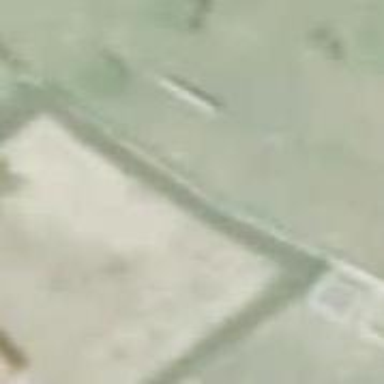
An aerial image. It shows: Fence.